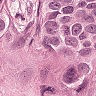
Metastatic tissue present: yes